Interaction volume radius: 5 \u00c5
Interaction volume height: 25 \u00c5
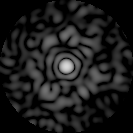
Disorder parameter: 0.8376